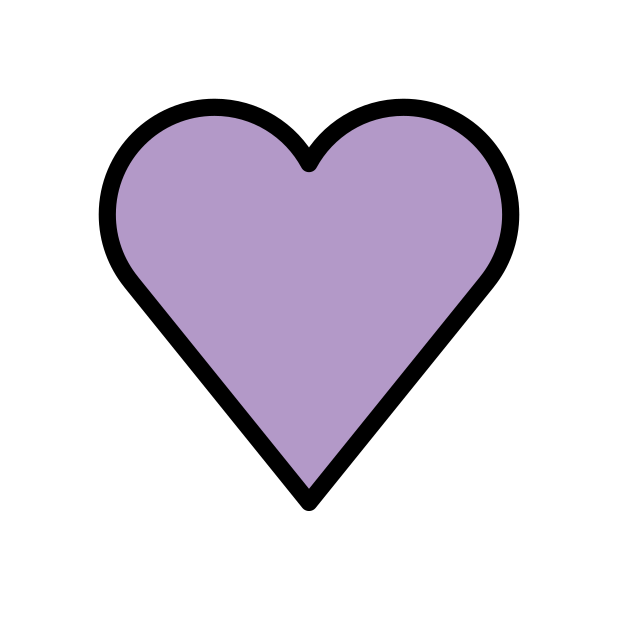
purple heart